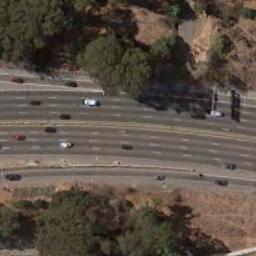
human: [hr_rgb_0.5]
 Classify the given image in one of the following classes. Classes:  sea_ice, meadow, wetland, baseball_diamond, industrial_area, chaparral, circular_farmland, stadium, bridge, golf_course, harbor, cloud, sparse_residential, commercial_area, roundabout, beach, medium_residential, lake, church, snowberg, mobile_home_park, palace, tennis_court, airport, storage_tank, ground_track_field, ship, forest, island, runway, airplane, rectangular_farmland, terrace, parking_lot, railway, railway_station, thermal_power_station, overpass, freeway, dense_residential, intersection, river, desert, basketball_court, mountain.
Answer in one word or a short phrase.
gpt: freeway